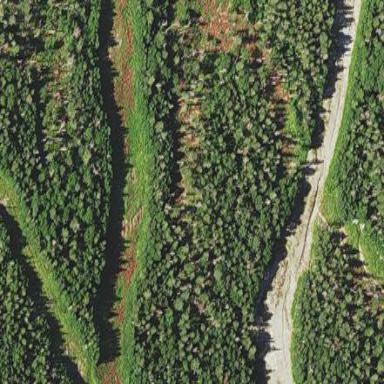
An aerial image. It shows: Coniferous forest area.